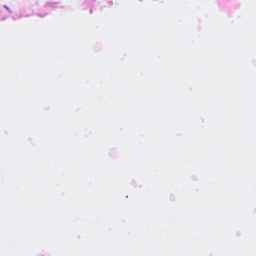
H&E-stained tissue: Breast